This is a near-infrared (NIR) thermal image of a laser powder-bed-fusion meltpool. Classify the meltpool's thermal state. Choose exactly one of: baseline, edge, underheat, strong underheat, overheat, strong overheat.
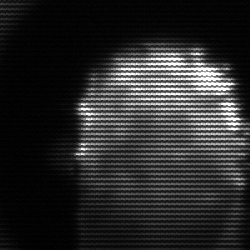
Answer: baseline